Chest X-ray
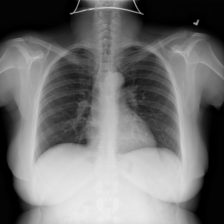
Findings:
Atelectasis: negative
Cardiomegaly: negative
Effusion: negative
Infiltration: negative
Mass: negative
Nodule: negative
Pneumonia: negative
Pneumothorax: negative
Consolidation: negative
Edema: negative
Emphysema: negative
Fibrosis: negative
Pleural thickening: negative
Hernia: negative